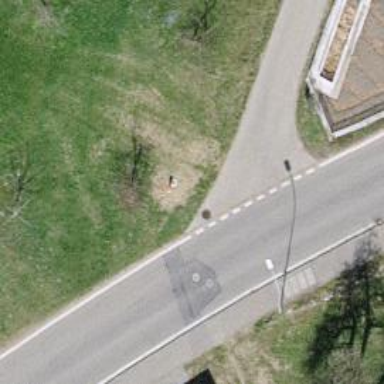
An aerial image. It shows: Unmarked crossing on the road.